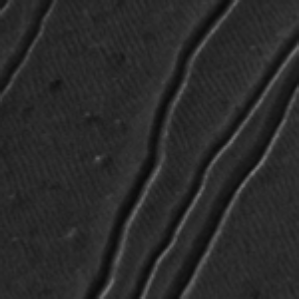
Label: frost